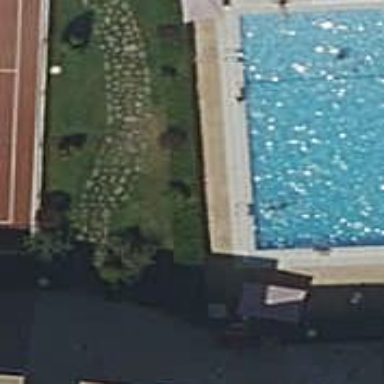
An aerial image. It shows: Swimming pool located in leisure land.